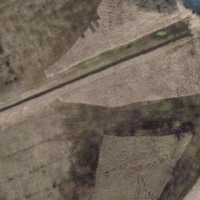
EUNIS habitat code: 16
Species observed at this site:
Ruspolia nitidula